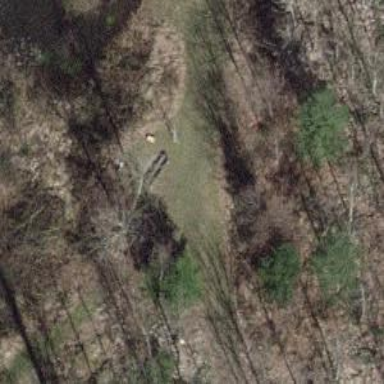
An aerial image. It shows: Bench for seating.